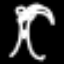
Label: palm tree